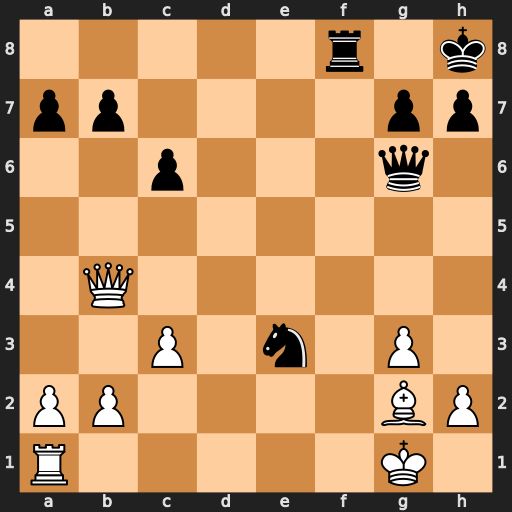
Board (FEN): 5r1k/pp4pp/2p3q1/8/1Q6/2P1n1P1/PP4BP/R5K1
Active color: w
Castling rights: -
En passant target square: -
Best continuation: Qxf8#